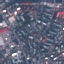
Land use / land cover class: Residential